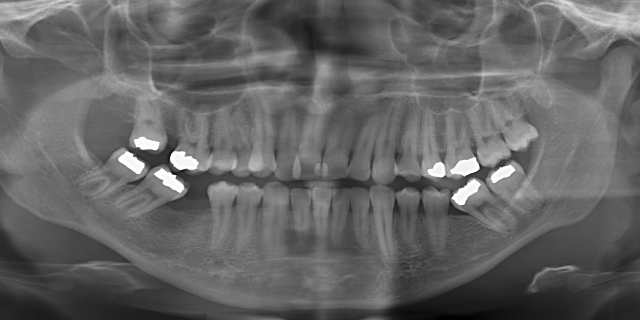
adult